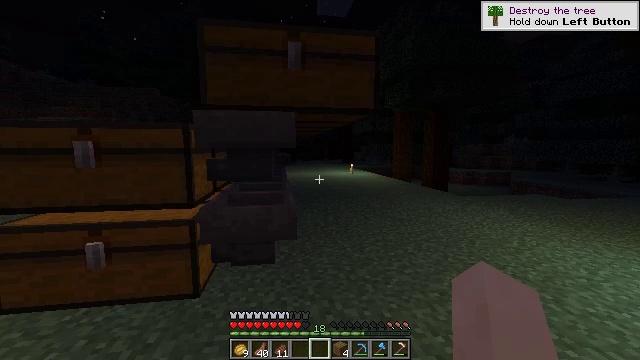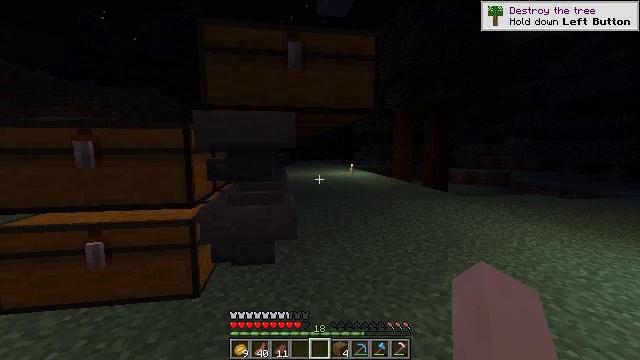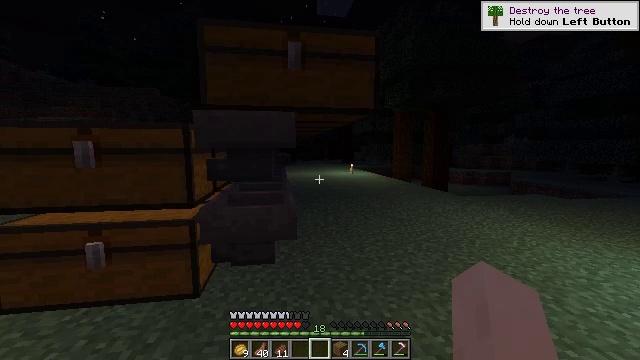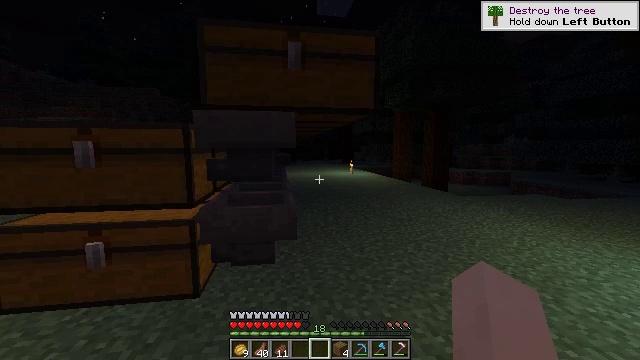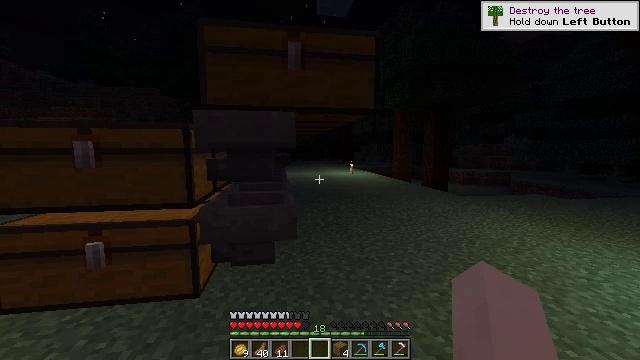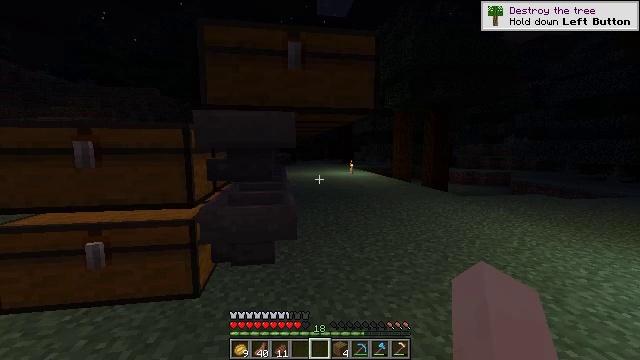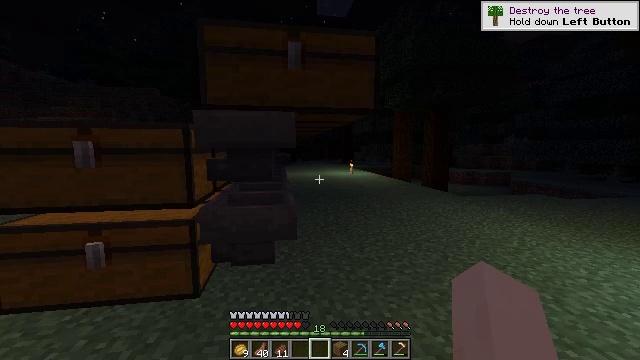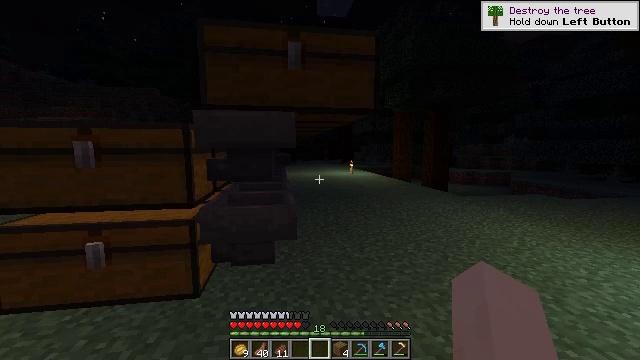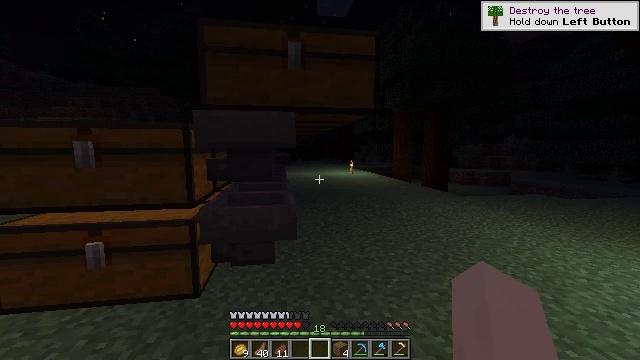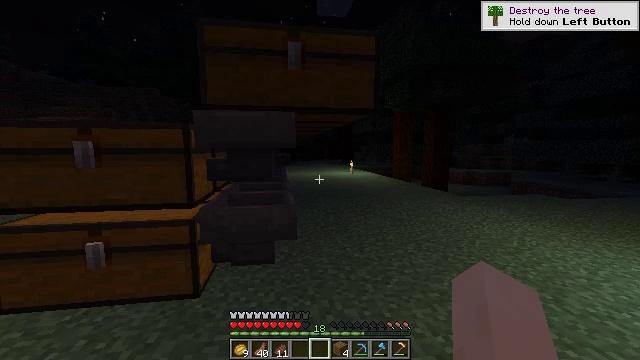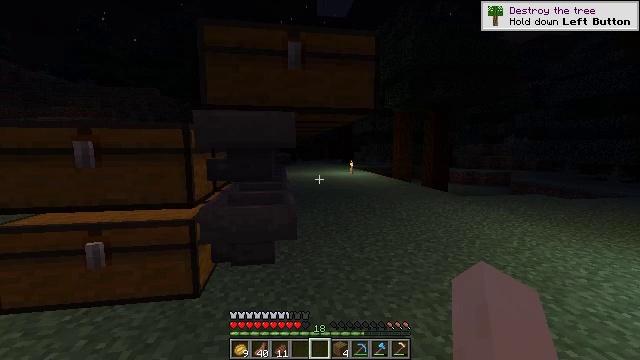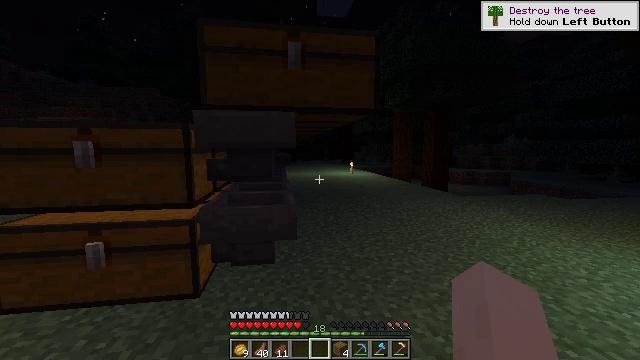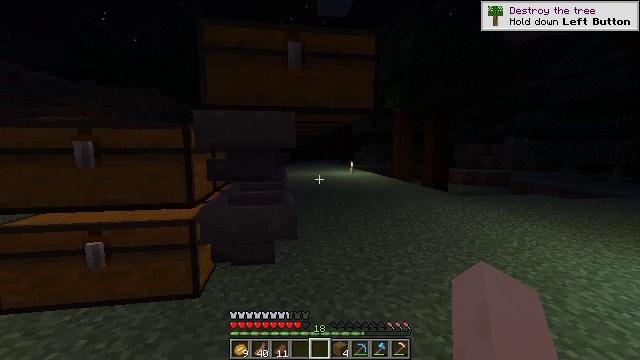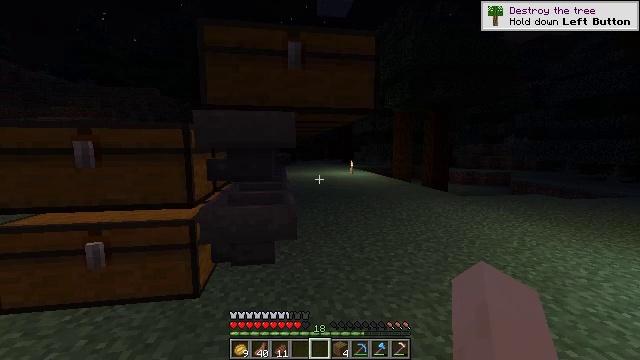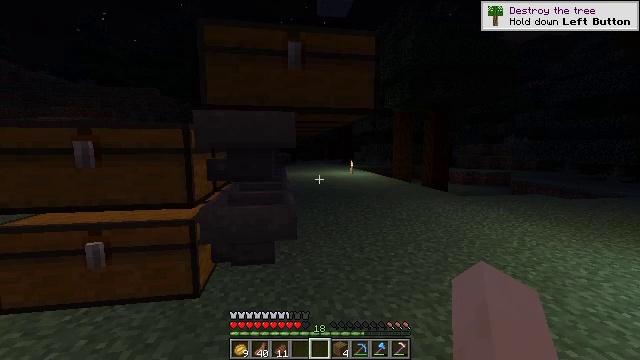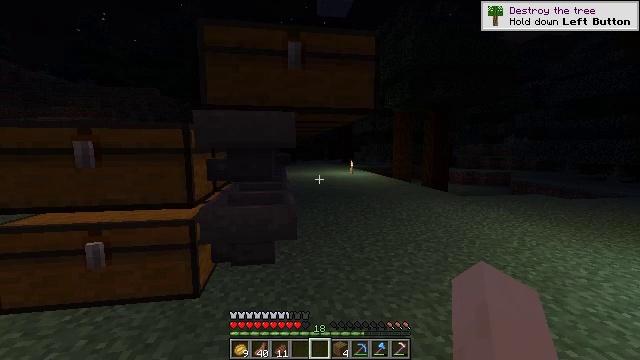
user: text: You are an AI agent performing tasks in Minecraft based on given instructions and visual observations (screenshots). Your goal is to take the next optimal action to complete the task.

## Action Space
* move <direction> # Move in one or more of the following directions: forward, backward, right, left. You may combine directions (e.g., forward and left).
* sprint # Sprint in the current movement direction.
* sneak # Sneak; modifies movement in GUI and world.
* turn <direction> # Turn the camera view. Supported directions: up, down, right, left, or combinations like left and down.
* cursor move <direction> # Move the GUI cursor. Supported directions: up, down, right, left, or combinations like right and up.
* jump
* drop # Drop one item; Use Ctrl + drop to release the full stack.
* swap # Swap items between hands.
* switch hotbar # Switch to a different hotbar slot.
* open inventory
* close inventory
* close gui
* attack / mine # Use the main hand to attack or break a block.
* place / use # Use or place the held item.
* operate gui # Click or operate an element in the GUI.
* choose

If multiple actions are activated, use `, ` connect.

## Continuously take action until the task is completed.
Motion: motion action
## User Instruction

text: mine block trapped chest
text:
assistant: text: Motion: no_op
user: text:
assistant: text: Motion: no_op
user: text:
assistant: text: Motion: no_op
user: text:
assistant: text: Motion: no_op
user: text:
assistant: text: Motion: no_op
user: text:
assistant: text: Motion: no_op
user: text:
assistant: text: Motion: no_op
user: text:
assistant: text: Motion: no_op
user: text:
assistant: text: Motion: no_op
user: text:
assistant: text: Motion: no_op
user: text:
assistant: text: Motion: no_op
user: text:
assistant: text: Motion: no_op
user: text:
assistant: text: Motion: no_op
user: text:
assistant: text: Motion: no_op
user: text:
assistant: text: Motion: no_op
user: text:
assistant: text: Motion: no_op
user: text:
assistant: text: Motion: no_op
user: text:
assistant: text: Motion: no_op
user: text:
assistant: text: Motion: no_op
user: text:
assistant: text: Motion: no_op
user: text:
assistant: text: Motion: no_op
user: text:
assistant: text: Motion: no_op
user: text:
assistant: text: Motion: no_op
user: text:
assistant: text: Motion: no_op
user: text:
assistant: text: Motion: no_op
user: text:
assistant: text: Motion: no_op
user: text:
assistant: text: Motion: no_op
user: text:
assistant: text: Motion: no_op
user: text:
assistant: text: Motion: no_op
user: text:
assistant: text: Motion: no_op